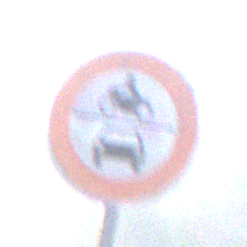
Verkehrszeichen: VerbotKraftfahrzeuge
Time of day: SunriseSunset
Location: Outdoor (Nature)
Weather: Clear
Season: NotSpecified
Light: Natural